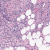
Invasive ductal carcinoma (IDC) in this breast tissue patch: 1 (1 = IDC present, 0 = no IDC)